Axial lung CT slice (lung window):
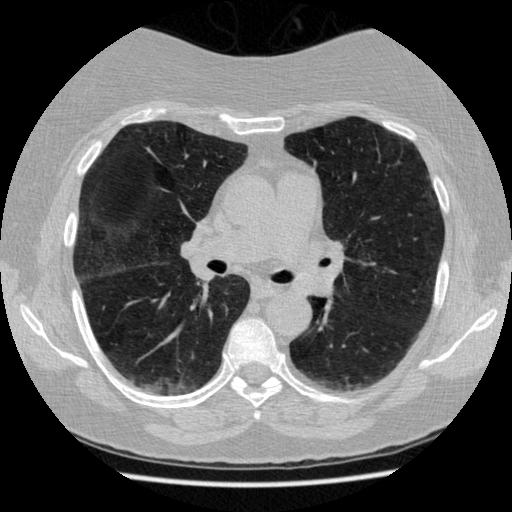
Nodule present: no